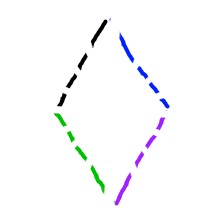
Shape: rhombus